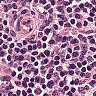
Metastatic tissue present: no